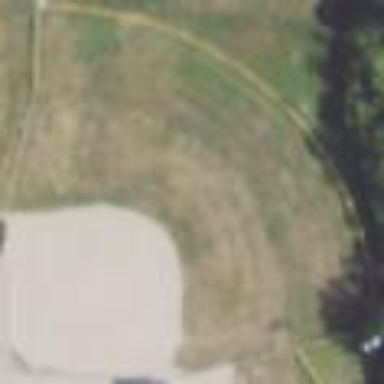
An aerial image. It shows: Softball pitch for leisure sports.